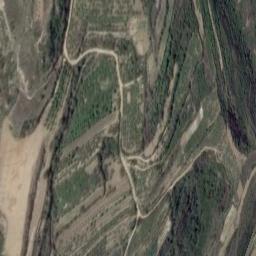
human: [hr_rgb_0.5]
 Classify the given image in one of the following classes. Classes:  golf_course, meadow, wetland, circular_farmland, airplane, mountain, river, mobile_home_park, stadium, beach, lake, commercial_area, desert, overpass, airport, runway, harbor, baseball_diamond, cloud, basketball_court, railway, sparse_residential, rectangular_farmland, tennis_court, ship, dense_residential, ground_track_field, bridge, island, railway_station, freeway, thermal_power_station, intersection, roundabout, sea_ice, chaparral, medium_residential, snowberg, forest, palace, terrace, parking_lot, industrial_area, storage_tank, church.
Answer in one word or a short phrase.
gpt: terrace